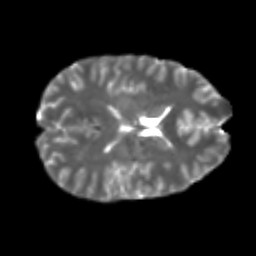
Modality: T2w
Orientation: axial
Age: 21
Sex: male
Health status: healthy
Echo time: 0.074 s